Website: apple
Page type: billing-address
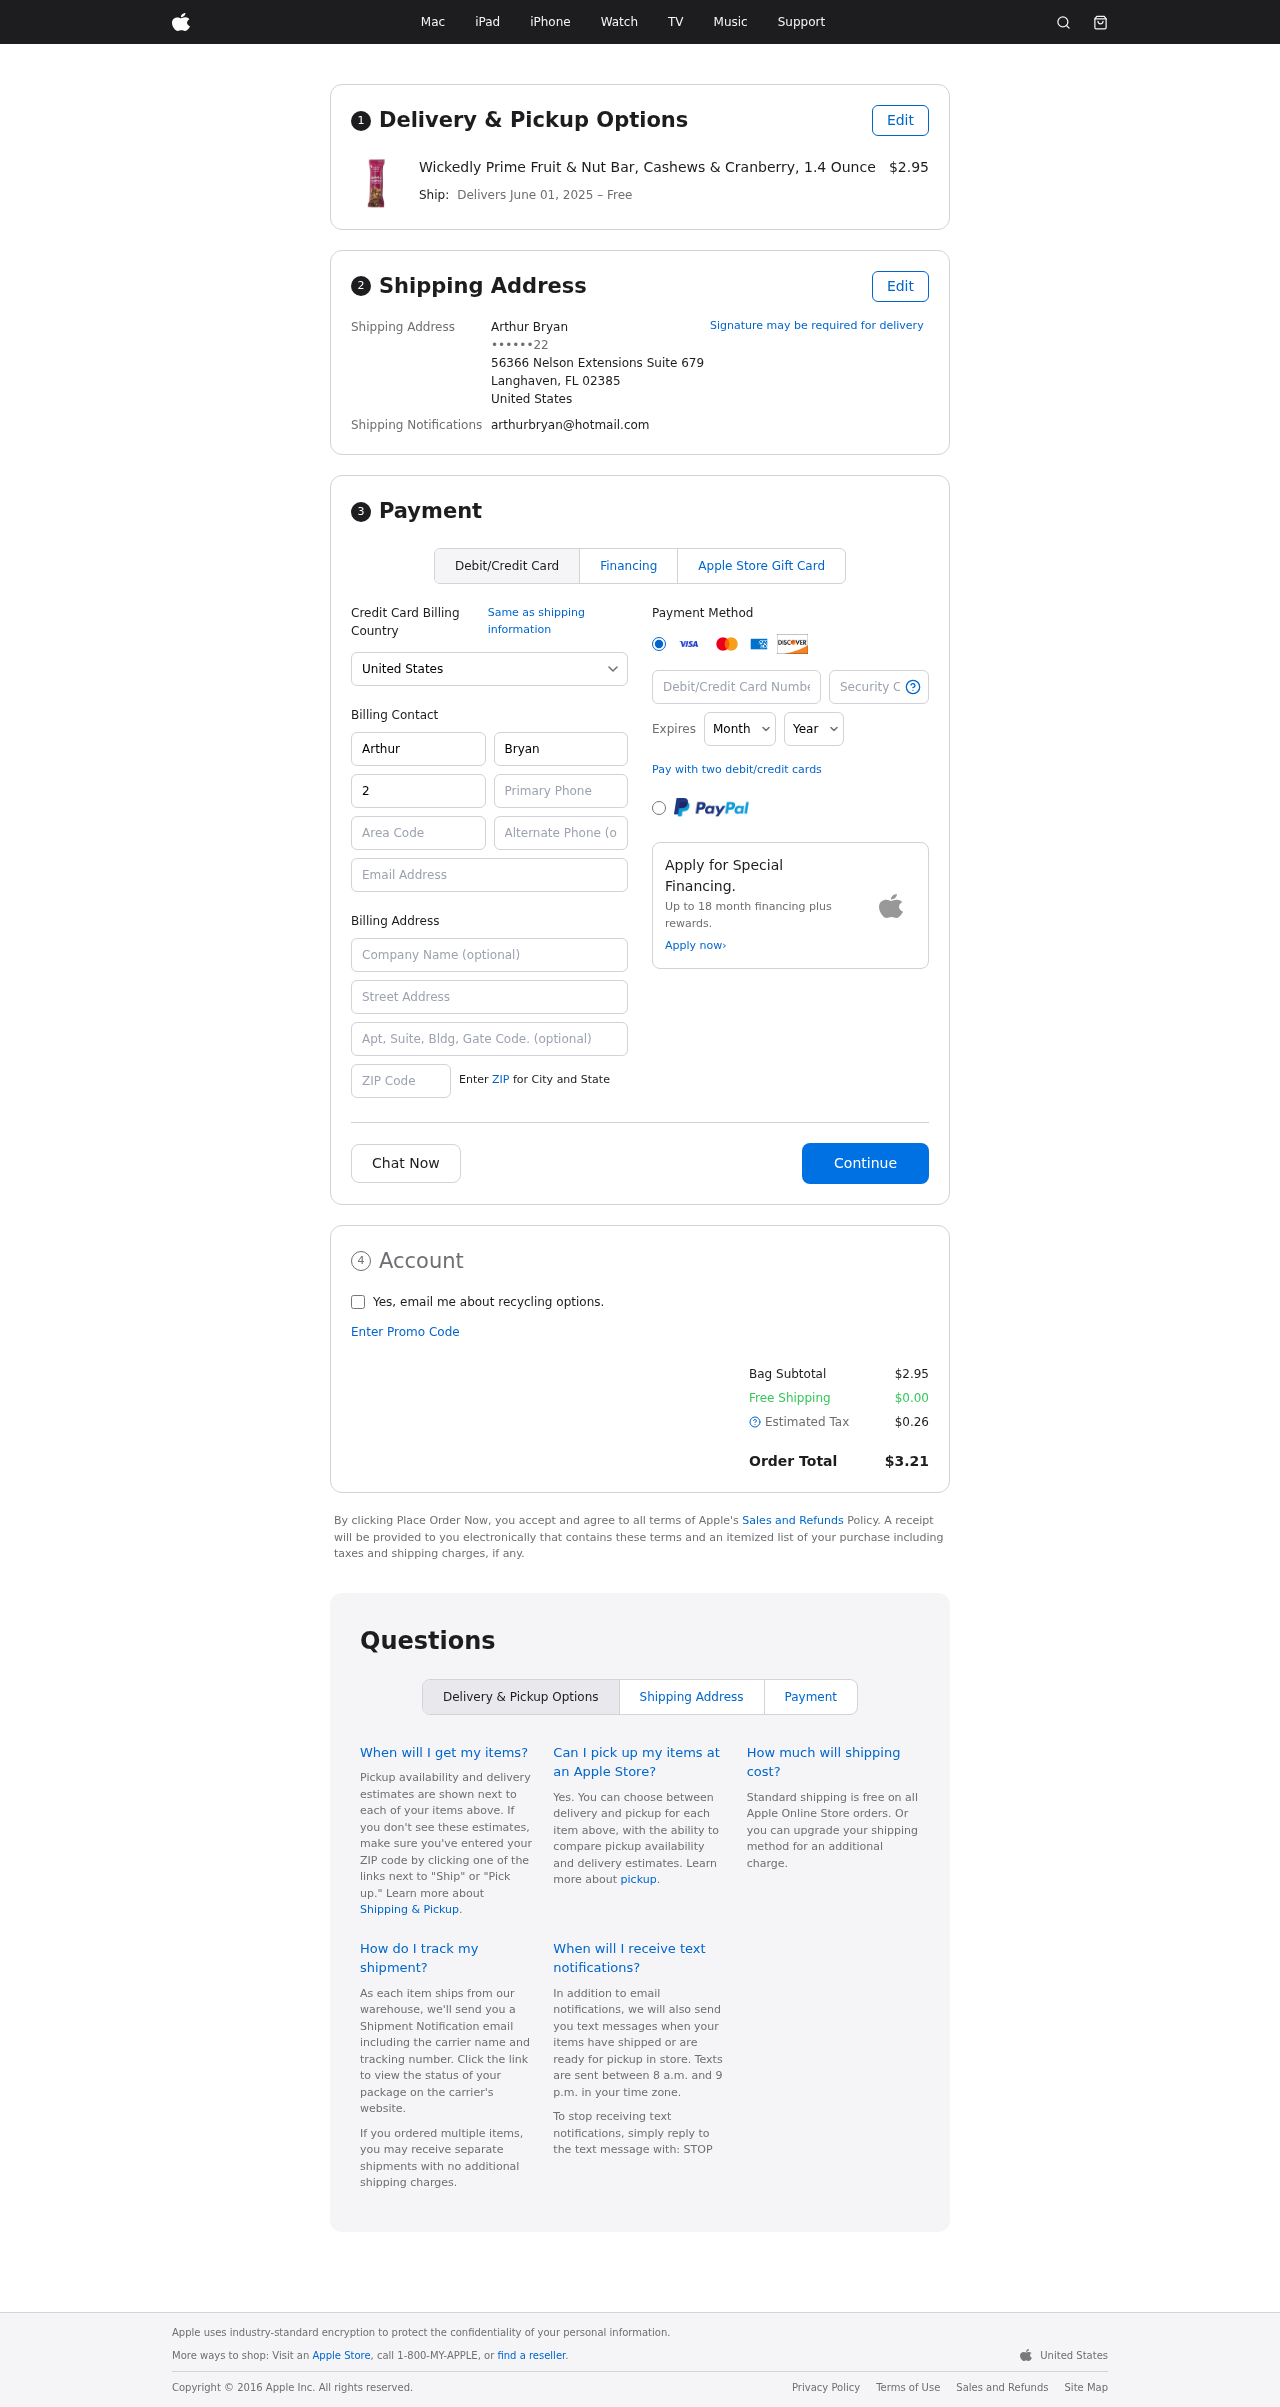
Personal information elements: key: PII_CARD_CVV
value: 167
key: PII_CARD_EXPIRY_MONTH
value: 05
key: PII_CARD_EXPIRY_YEAR
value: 30
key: PII_CARD_NUMBER
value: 2503 7203 3957 6192
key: PII_CITY_STATE_ZIP
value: Langhaven, FL 02385
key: PII_COUNTRY
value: United States
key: PII_EMAIL
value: arthurbryan@hotmail.com
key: PII_FULLNAME
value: Arthur Bryan
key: PII_STREET
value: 56366 Nelson Extensions Suite 679
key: PII_PHONE_MASKED
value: ••••••22
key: PII_BILLING_FIRSTNAME
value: Arthur
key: PII_BILLING_LASTNAME
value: Bryan
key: PII_BILLING_PHONE_AREA
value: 267
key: PII_BILLING_PHONE
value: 2675017222
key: PII_BILLING_EMAIL
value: arthurbryan@hotmail.com
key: PII_BILLING_COMPANY
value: Greene, Bradley and Flores
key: PII_BILLING_STREET
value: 56366 Nelson Extensions Suite 679
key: PII_BILLING_STREET2
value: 610 Douglas Junctions
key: PII_BILLING_POSTCODE
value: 02385
Product elements: key: PRODUCT1_NAME
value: Wickedly Prime Fruit & Nut Bar, Cashews & Cranberry, 1.4 Ounce
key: PRODUCT1_PRICE
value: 2.95
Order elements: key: ORDER_DELIVERY_DATE
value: June 01, 2025
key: ORDER_SUBTOTAL
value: $2.95
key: ORDER_SHIPPING_COST
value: $0.00
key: ORDER_TAX
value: $0.26
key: ORDER_TOTAL
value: $3.21